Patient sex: F
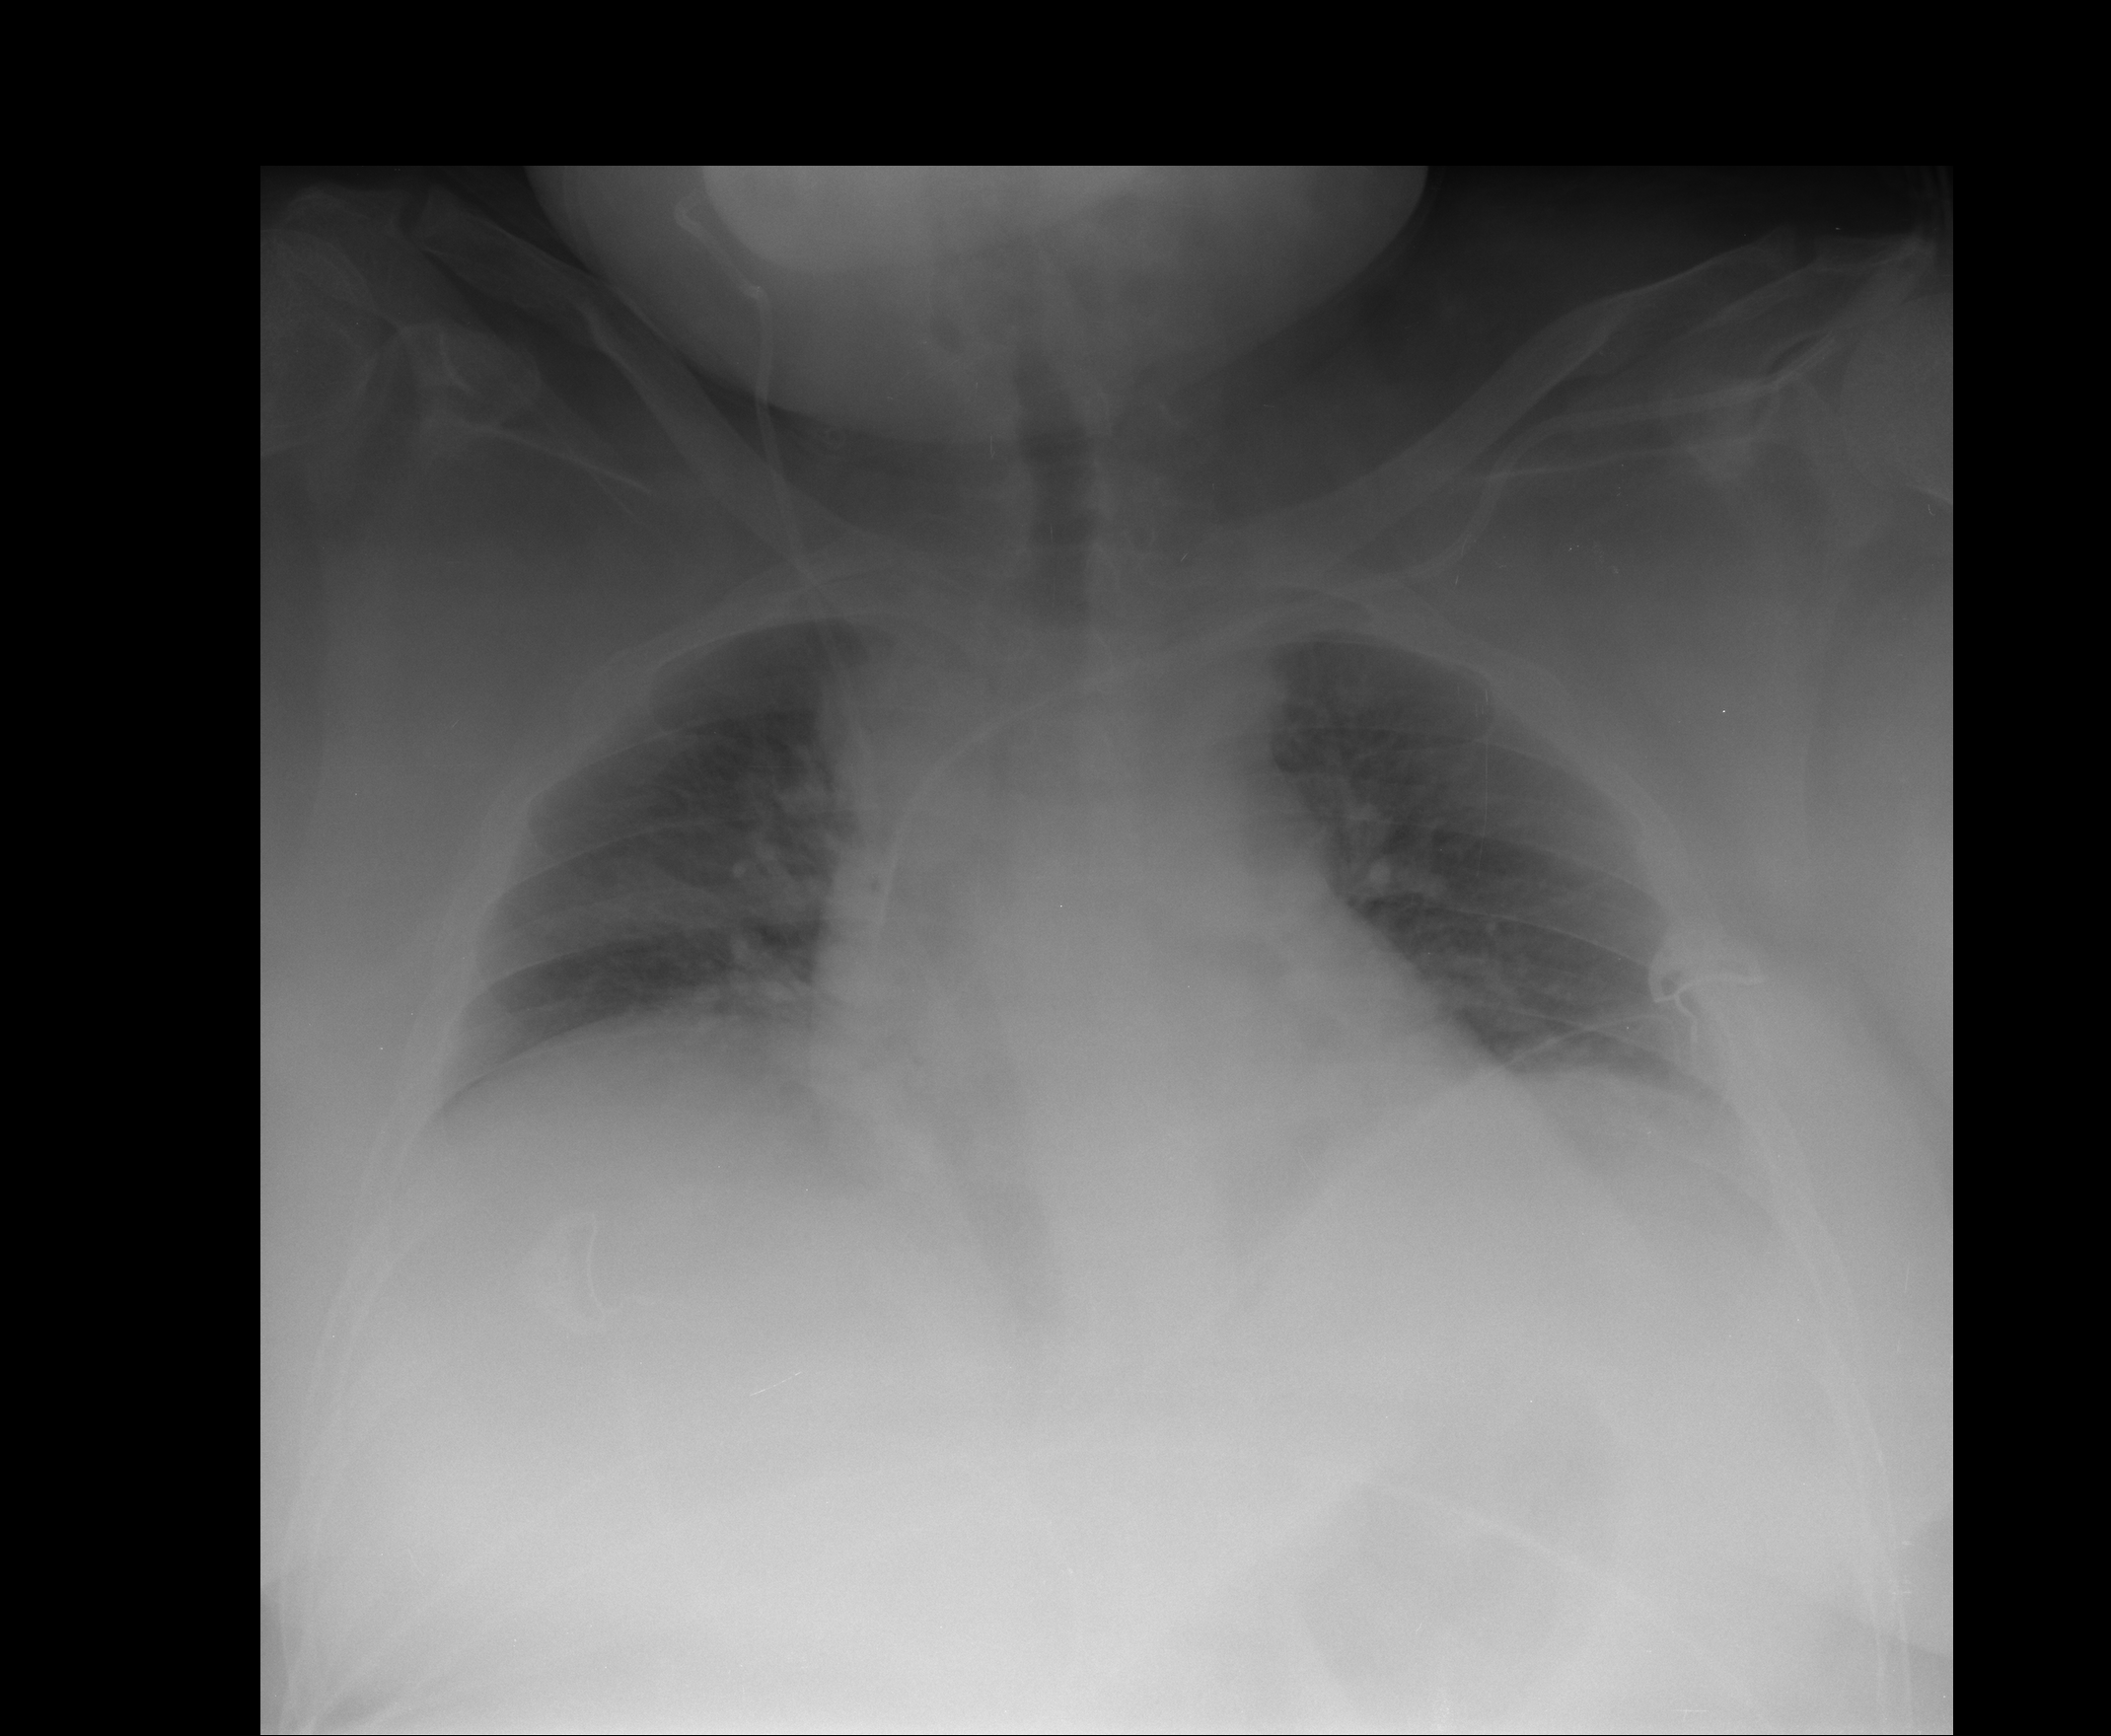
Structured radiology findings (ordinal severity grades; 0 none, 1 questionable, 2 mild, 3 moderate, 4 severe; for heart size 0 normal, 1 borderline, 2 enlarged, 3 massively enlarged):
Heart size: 0
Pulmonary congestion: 1
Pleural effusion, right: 0
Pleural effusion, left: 0
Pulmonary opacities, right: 0
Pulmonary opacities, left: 0
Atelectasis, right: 2
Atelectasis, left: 1